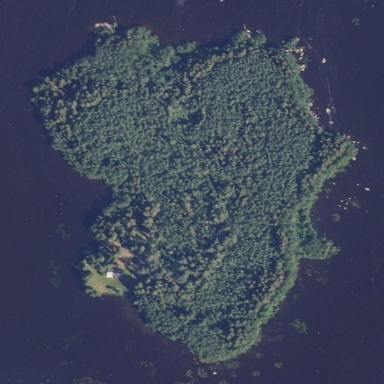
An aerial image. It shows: Islet.